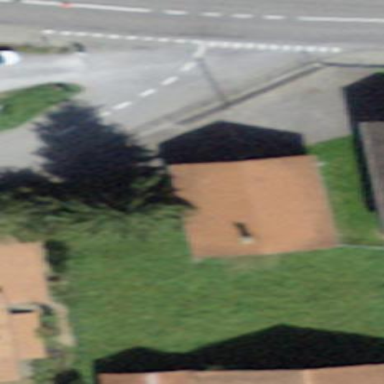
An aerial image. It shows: Barn.